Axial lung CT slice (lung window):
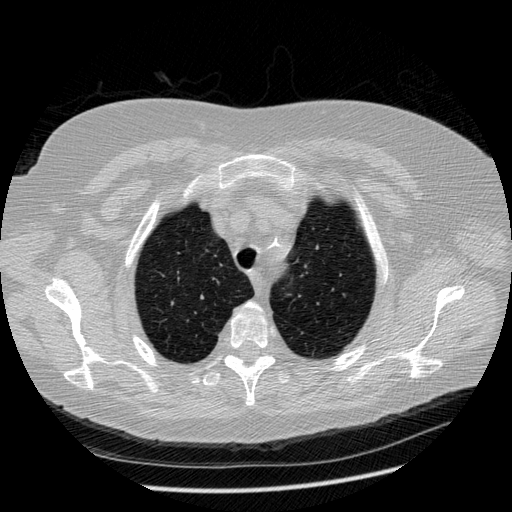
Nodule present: no